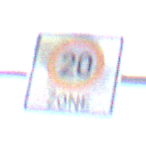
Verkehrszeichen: BeginnZone20
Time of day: Midday
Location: Outdoor (RoadRail)
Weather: Clear
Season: Summer
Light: Natural